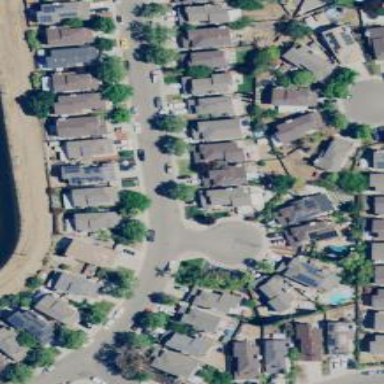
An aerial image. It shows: Residential area consisting of single-family homes.